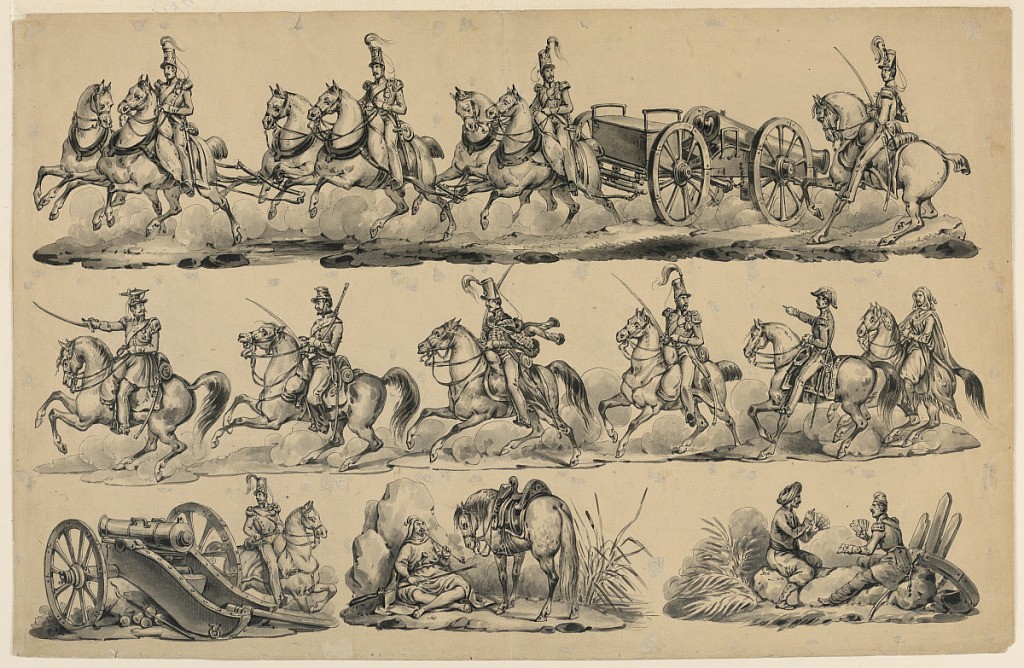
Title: Military Vignettes
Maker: Victor Vincent Adam, French, 1801 – 1866
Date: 1830–1840
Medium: Pen and ink, brush and brown and black wash on paper
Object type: Drawing
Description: Artillery soldiers drawing canon; an Arab figure resting; soldiers at rest; card playing. Vignettes shown in three ranges.